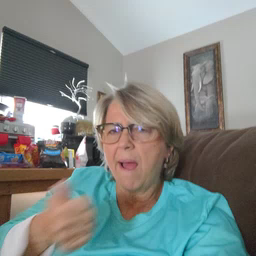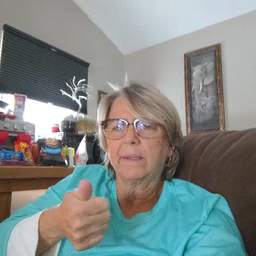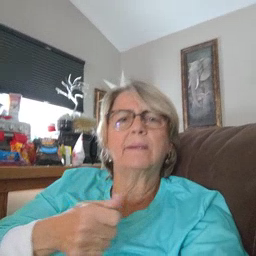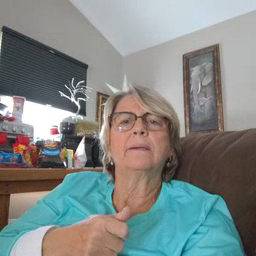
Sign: hide